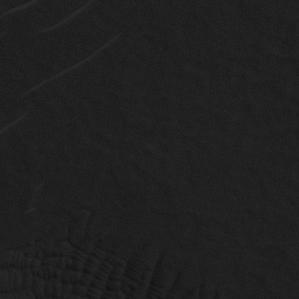
Label: non_frost